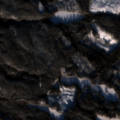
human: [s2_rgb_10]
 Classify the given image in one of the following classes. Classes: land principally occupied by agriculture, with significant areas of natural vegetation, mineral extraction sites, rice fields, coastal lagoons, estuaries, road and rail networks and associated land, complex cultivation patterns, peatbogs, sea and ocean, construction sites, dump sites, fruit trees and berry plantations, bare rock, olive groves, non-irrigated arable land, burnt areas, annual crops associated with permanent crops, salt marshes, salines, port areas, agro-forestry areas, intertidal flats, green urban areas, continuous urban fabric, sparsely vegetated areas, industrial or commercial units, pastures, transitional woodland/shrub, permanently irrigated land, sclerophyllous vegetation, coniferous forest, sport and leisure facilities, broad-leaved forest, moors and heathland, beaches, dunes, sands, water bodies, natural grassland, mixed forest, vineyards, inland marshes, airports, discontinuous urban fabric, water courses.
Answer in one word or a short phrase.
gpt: coniferous forest, transitional woodland/shrub